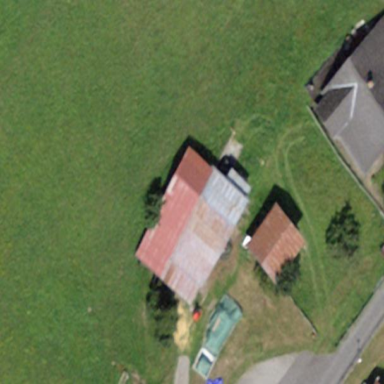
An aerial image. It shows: Rural barn.